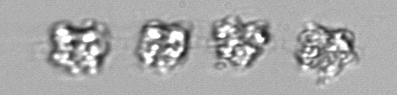
Label: Leptocylindrus_mediterraneus